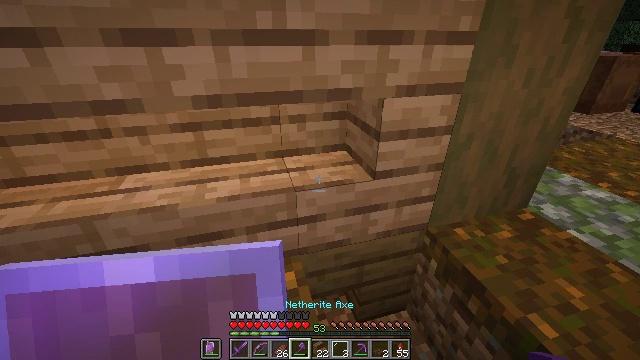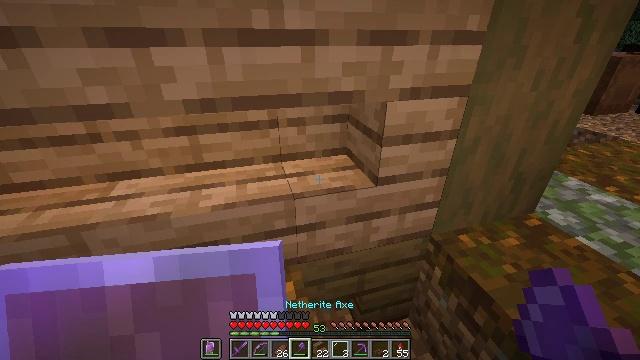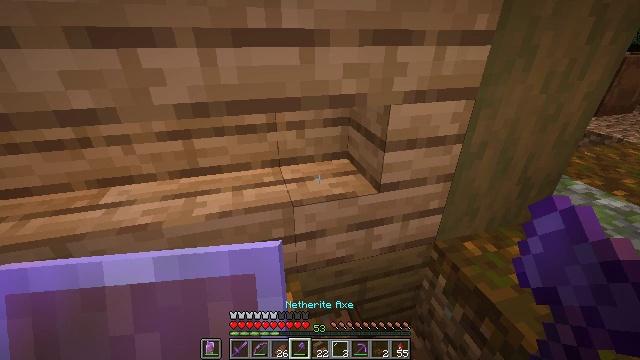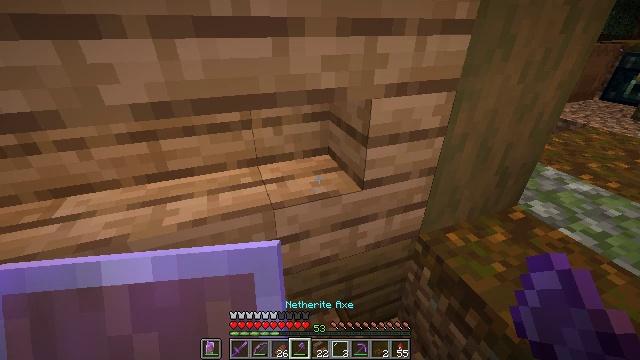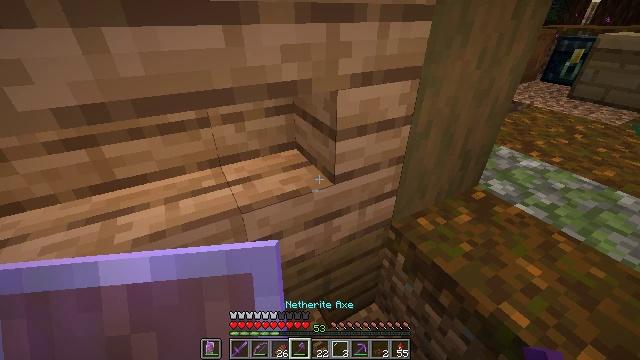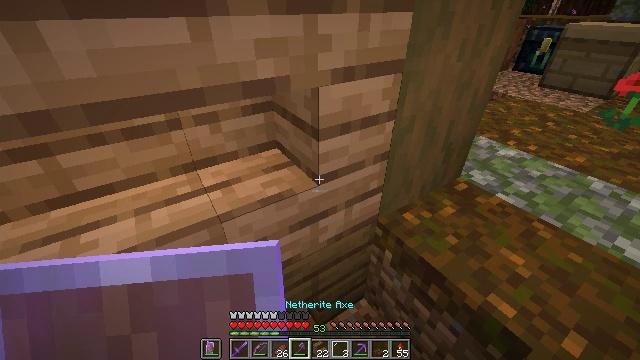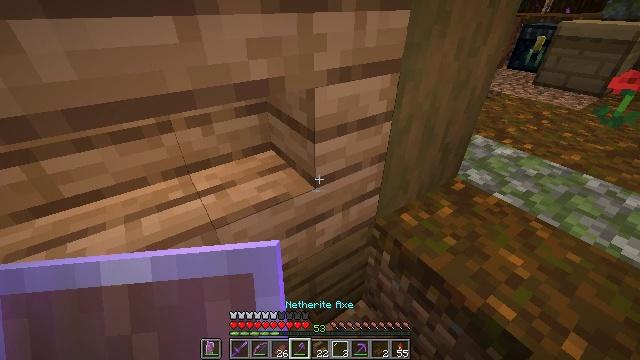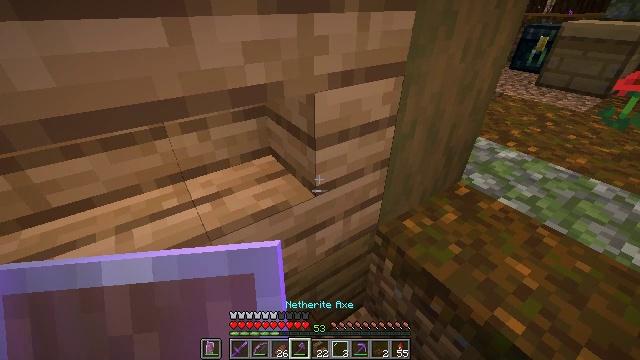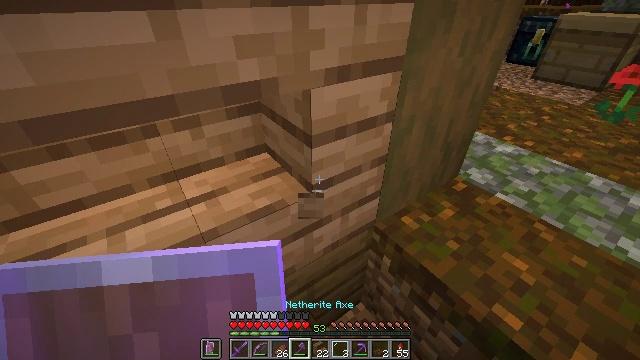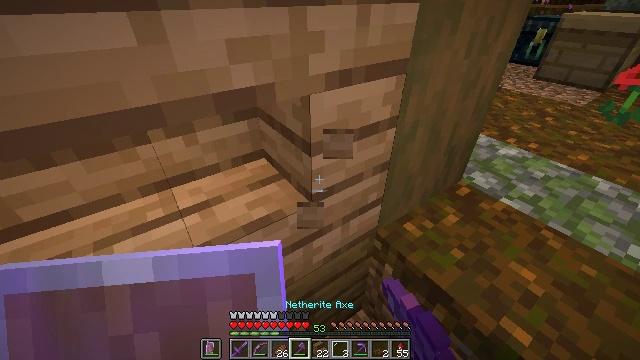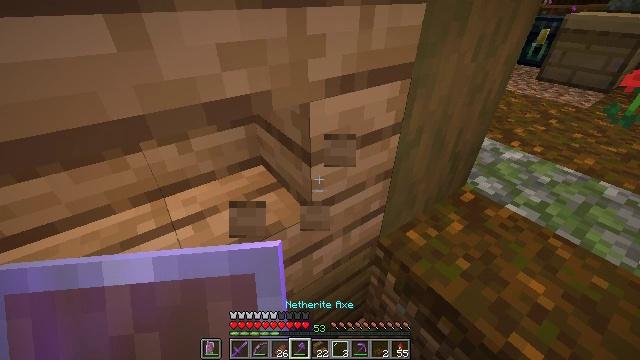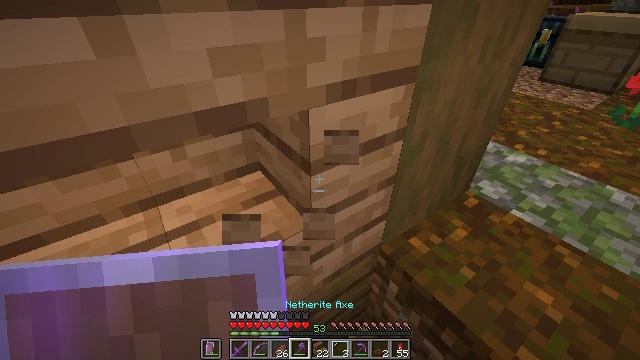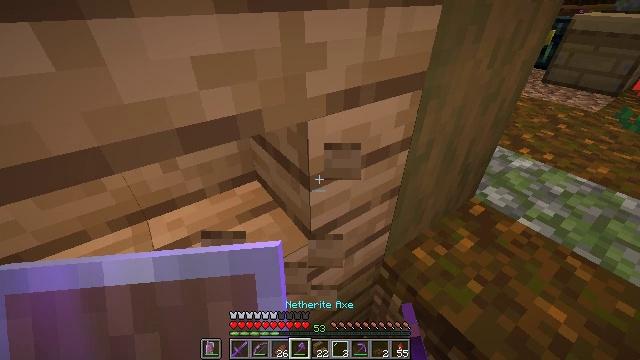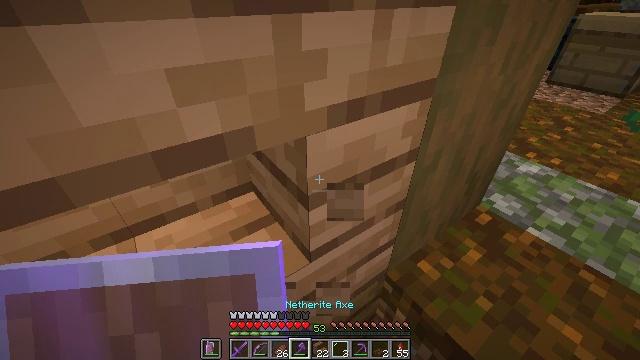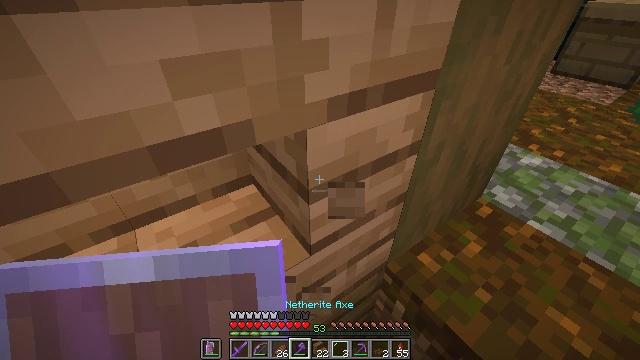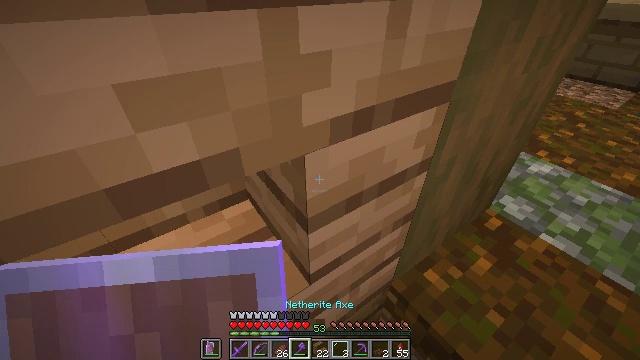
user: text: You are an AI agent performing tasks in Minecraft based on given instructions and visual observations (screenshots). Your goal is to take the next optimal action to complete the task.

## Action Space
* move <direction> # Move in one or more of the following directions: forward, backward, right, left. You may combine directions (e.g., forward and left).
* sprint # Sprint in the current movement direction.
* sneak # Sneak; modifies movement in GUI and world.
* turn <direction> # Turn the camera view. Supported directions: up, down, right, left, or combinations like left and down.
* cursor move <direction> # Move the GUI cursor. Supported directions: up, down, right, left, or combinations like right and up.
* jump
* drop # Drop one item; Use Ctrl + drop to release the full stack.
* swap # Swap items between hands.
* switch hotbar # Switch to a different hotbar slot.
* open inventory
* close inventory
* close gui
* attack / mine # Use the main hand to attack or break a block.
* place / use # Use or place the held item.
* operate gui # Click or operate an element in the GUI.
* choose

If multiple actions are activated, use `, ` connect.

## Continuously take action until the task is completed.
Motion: motion action
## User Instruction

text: Gather the jungle stairs to use elsewhere.
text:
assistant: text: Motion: move forward, sneak
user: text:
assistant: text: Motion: move forward, sneak
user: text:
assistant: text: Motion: move forward, sneak, turn right and down
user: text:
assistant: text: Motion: move forward, sneak, turn right and down
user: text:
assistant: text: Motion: move forward, sneak, turn right and down
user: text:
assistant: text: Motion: move forward, sneak, turn right
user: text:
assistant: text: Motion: move forward, sneak
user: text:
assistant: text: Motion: move forward, sneak, turn down, attack / mine
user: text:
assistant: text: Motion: move forward, sneak, attack / mine
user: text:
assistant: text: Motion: move forward, sneak, attack / mine
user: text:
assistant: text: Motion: move forward, sneak, attack / mine
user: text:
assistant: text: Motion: move forward, sneak, attack / mine
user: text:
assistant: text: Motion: move forward, sneak
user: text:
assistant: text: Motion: move forward, sneak, turn down
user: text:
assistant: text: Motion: move forward, sneak
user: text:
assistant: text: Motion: move forward, sneak
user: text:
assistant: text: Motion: move forward, sneak, attack / mine
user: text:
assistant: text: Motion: move forward, sneak, attack / mine
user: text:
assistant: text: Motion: move forward, sneak, attack / mine
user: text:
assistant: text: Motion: move forward, sneak
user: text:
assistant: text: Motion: move forward, sneak
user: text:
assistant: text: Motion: move forward, sneak
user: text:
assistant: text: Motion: sneak